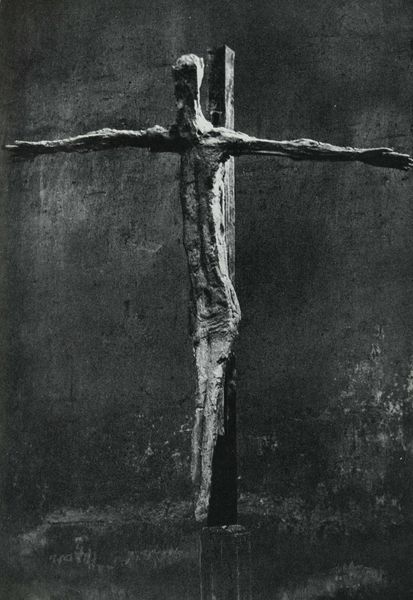
Titel: Christus am Kreuz, Le Christ en croix
Künstler: Germaine Richier
Standort: Assy
Institution: Kirche in Assy
Schlagwörter: dunkel, kopf, körper, schatten, schurz, weiß, holz, licht, schwarz, symbol, wand, arm, arme, stehen, hände, skulptur, beine, bein, modern, plastik, dünn, foto, fotografie, hängen, dürr, kreuz, blanc, noir, ausgestreckt, christus, jesus, kreuzigung, muskel, karg, segen, kruzifix, christ, solitude, gekreuzigter, kreutz, kruzifixus, désolation, crucifixion, hlz